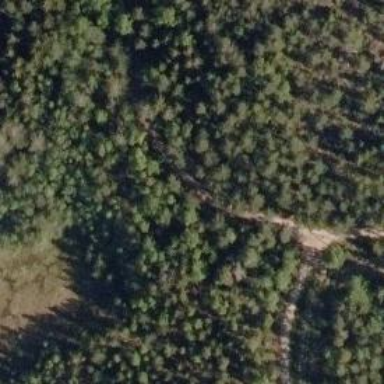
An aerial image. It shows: Path.